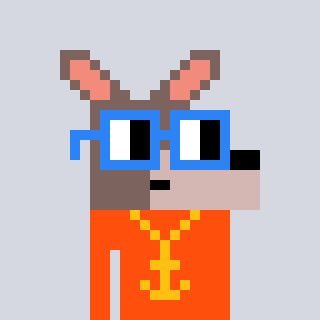
a pixel art character with square blue glasses, a kangaroo-shaped head and a orange-colored body on a cool background